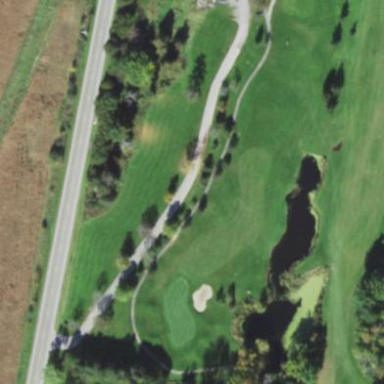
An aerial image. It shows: Scenic golf fairway.